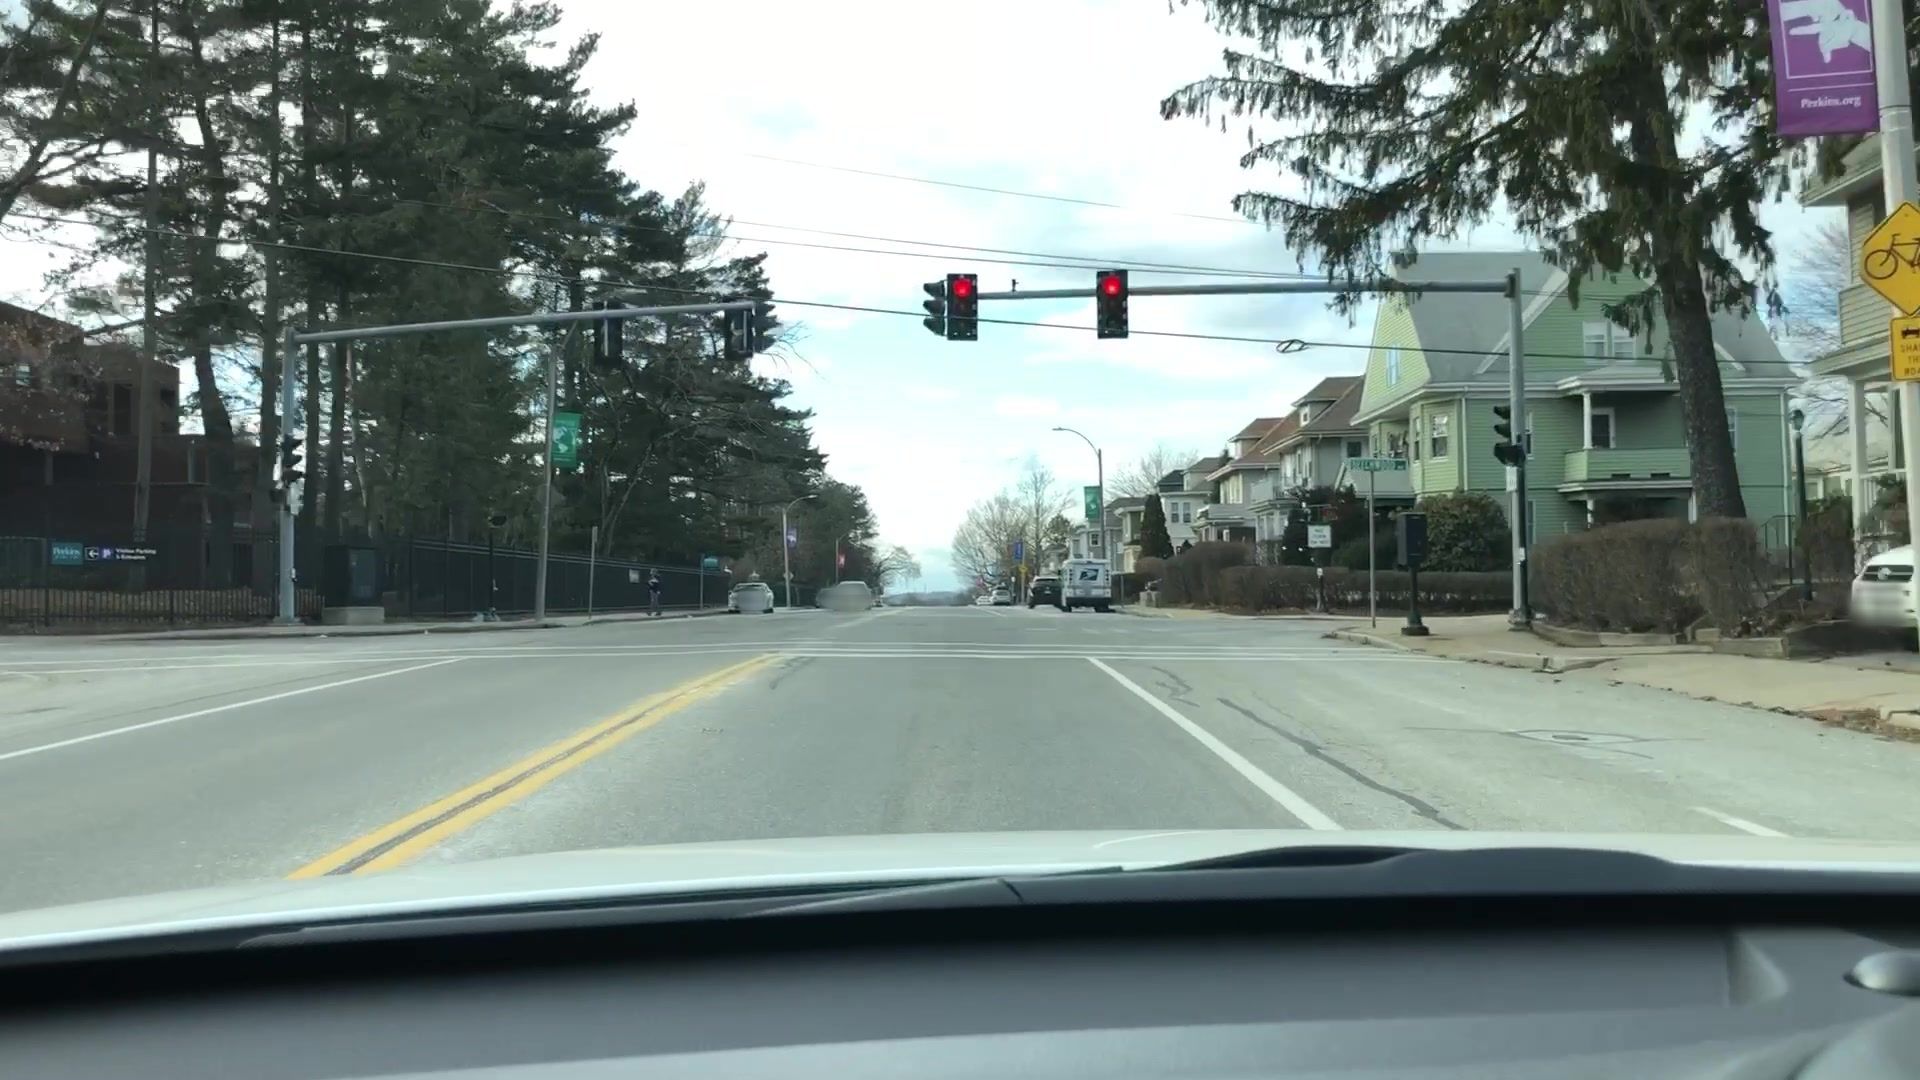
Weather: clear
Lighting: day
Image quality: slightly poor
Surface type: driving surface
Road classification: primary
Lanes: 4
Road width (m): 22.9
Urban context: urban centre
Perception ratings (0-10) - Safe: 5.54, Lively: 5.67, Beautiful: 5.85, Boring: 2.6, Depressing: 2.9, Wealthy: 3.94